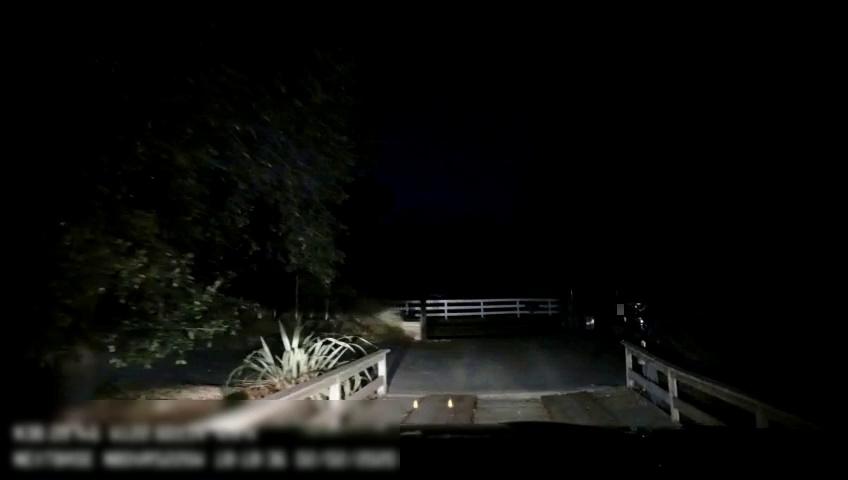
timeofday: Night
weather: Other
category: Drivable Space